Question: I have a gray scale image (i.e. 1 channel). I am using the opencv function applyColorMap() to improve the visualization. For example, if I have the code below
'''
applyColorMap(imgGray, imgOut, COLORMAP_RAINBOW);
'''
Somebody does know if the colormap conversion is linear?

<URL>
<URL>
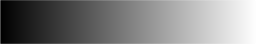
Answer: Colormaps used by the opencv function: applyColorMap have a linear relation between them. They are based on <URL> colormaps
> Graphics functions that use pseudocolor - mesh, surf, pcolor, and others - map a color matrix, c, whose values are in the range <URL>